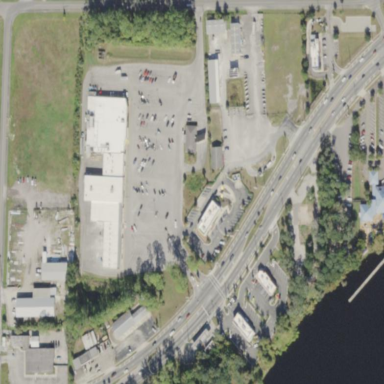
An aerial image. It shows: Commercial area.